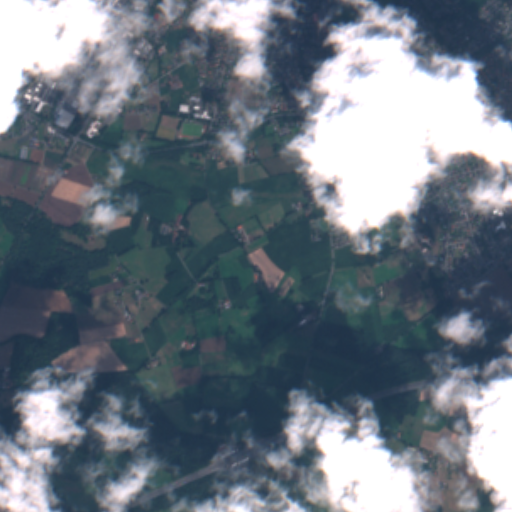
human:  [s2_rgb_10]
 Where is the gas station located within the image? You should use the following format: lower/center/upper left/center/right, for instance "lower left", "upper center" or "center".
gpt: The gas station is located in the lower center of the image.
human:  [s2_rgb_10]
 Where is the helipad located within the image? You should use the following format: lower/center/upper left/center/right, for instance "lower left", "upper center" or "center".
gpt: The helipad is located in the upper right of the image.
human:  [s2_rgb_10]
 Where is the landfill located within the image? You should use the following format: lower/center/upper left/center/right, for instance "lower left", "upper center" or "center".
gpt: The landfill is located in the center right of the image.
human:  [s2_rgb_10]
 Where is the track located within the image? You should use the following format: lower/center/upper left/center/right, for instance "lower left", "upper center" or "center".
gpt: The track is located in the center right of the image.
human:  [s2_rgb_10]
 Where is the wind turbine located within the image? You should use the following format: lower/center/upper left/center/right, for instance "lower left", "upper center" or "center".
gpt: The wind turbine is located in the lower center of the image.
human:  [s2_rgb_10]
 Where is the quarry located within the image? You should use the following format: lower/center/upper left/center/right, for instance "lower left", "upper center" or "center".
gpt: There is no quarry in the image.